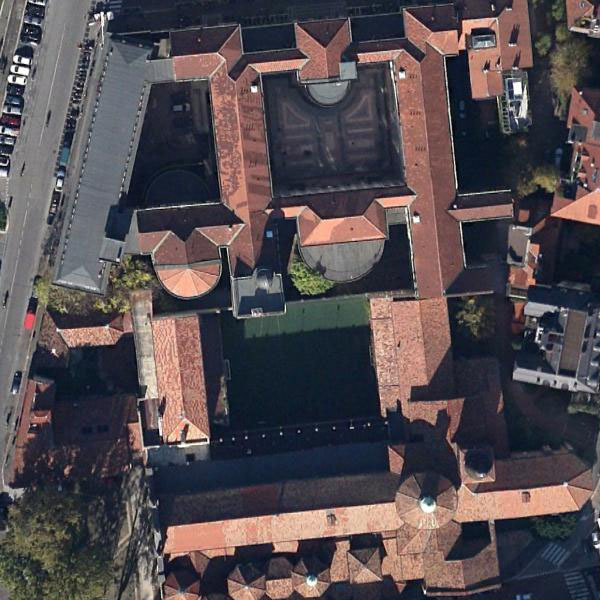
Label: Church